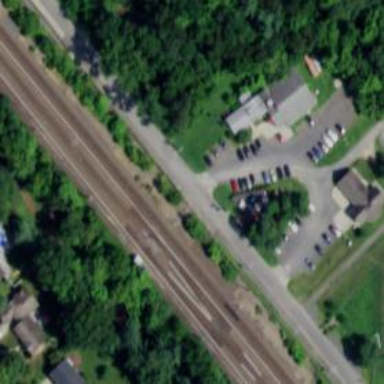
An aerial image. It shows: Electrified rail siding.